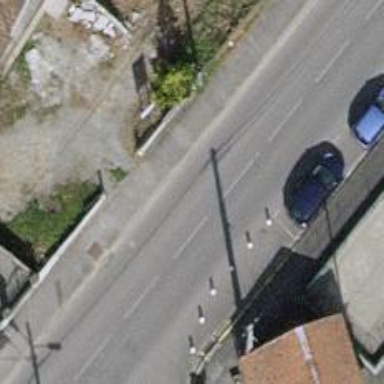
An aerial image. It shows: Driveway for service vehicles.